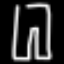
Label: pants